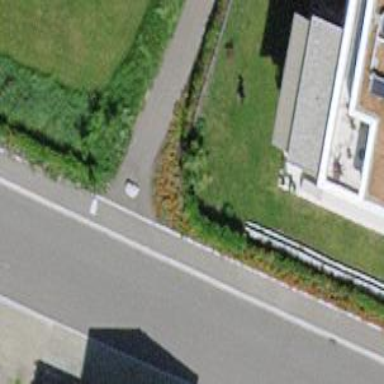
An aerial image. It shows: Block barrier.